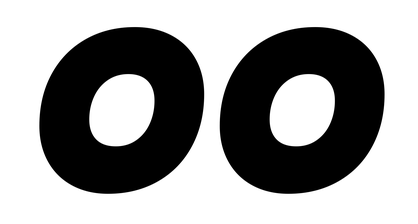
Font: Poppins-BlackItalic